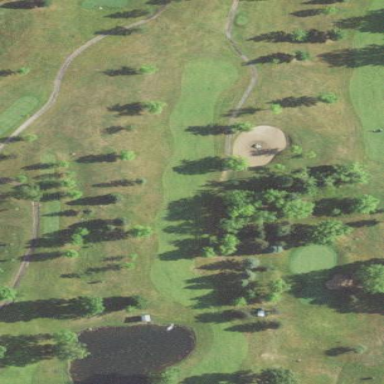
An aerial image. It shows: Golf fairway surrounded by grass.